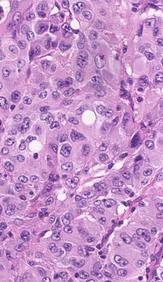
Tumor epithelial tissue: yes
Tumor-associated stroma tissue: no
Normal tissue: no